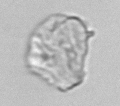
Label: detritus_transparent